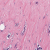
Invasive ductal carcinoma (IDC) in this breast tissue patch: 0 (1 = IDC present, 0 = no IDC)